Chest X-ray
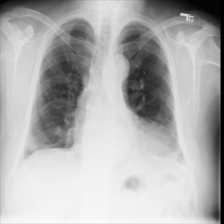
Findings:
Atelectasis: negative
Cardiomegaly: negative
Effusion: negative
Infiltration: negative
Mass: negative
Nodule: negative
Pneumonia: negative
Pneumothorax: negative
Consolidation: negative
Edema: negative
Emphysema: negative
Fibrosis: positive
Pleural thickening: negative
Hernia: negative